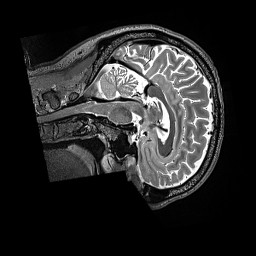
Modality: T2w
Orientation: sagittal
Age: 52
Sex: male
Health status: ill
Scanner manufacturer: siemens
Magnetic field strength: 3 T
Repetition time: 3.2 s
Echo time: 0.564 s